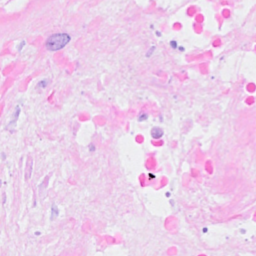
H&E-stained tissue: Breast